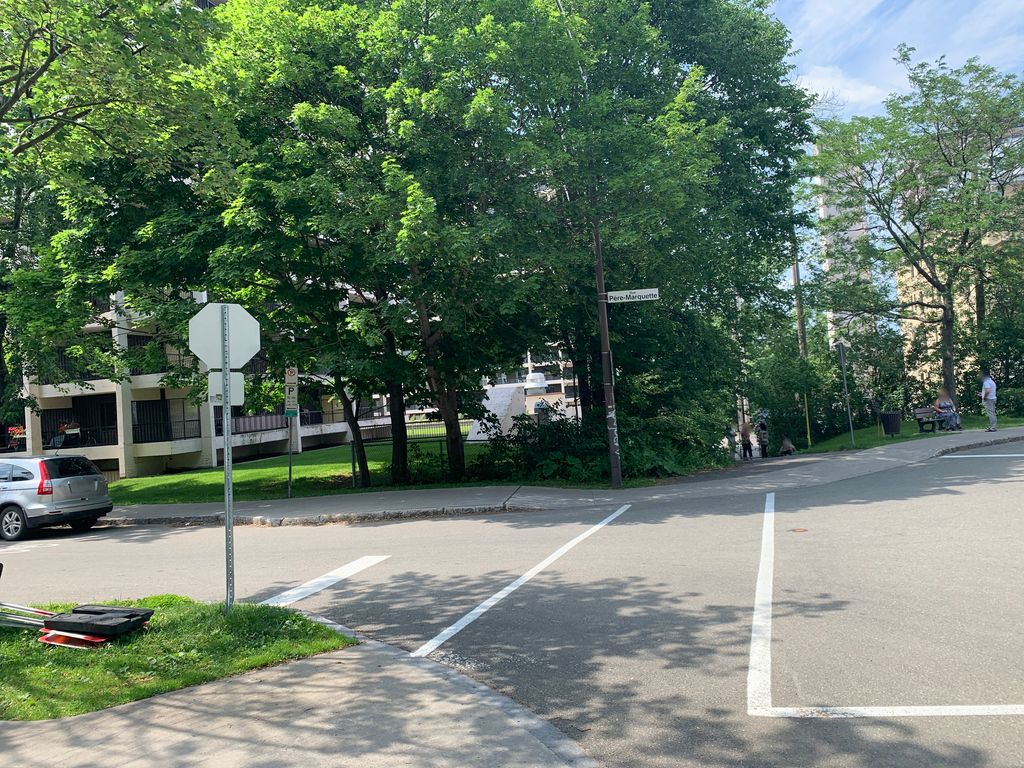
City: quebec_city